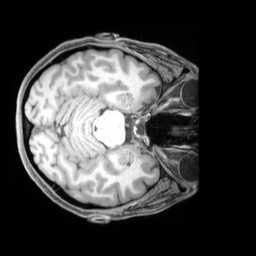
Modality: T1w
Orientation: axial
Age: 40
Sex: female
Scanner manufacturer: siemens
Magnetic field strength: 3 T
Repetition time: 1.97 s
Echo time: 0.00206 s